Interaction volume radius: 5 \u00c5
Interaction volume height: 50 \u00c5
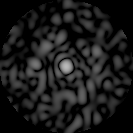
Disorder parameter: 0.831